Brain MRI, t1w sequence, axial 2D slice.
Patient: age 38, sex F, weight 78 kg, height 1.78 m
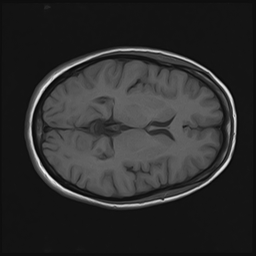